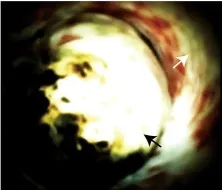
(D) SpyGlass showed that an oval space-occupying lesion was seen at the upper segment of the common bile duct (black arrow). The biliary wall (white arrow) was smooth. The lesion filled the bile duct lumen, resulting in bile duct obstruction. The surface of this lesion was smooth, without dilated and tortuous blood vessels.
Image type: endoscopy (arthroscopy)